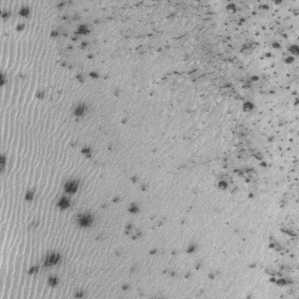
Label: frost